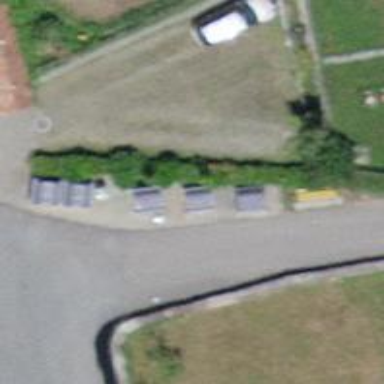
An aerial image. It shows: Recycling container for recycling.